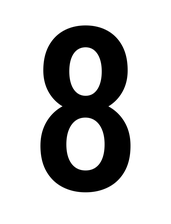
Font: Roboto_Condensed_Medium